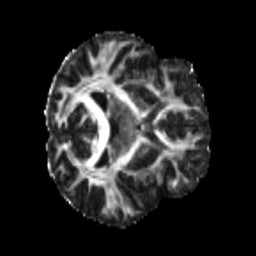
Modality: FA
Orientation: axial
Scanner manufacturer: siemens
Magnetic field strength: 3 T
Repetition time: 4 s
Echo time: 0.0594 s